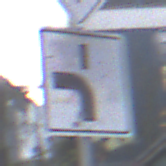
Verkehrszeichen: VerlaufVorfahrtsstrasse5
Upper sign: Vorfahrtsstrasse
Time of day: MorningAfternoon
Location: Outdoor (Urban)
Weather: PartlyCloudy
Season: NotSpecified
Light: Natural